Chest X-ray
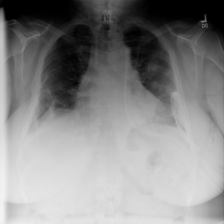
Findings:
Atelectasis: negative
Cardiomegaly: negative
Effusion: negative
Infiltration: negative
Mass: negative
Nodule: negative
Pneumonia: negative
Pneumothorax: negative
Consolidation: negative
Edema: negative
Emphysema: negative
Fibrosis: negative
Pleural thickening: negative
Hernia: negative